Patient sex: F
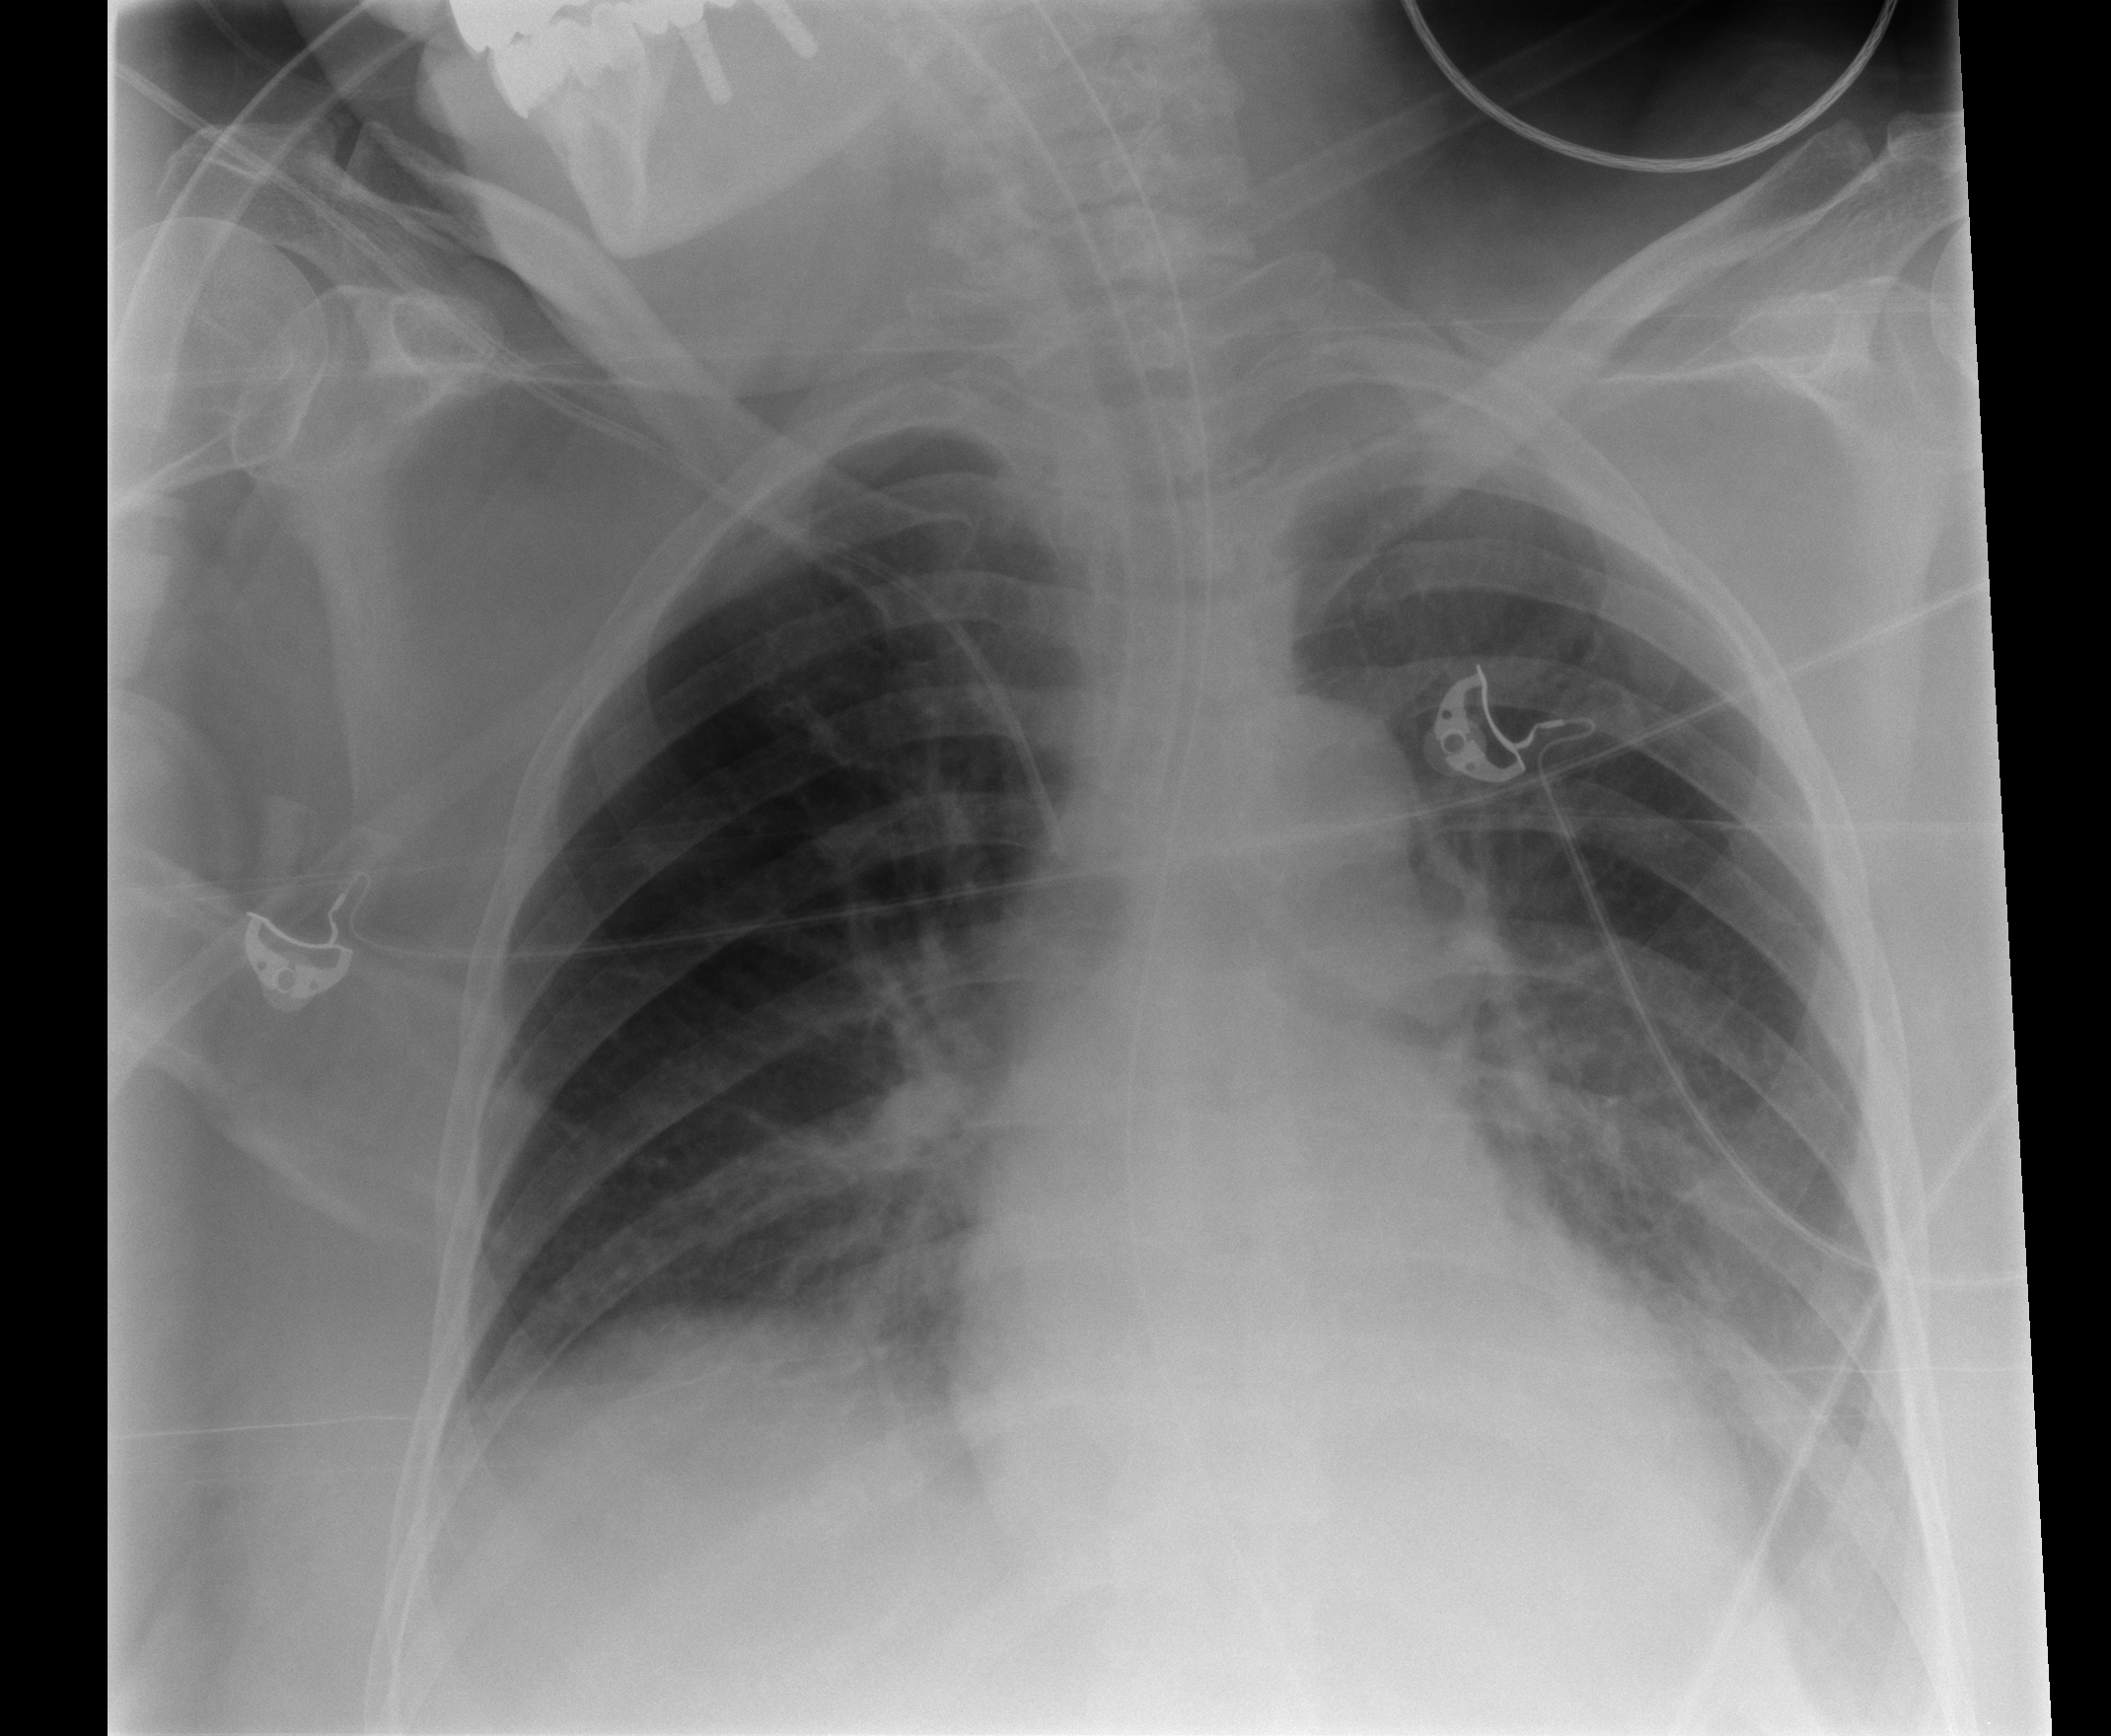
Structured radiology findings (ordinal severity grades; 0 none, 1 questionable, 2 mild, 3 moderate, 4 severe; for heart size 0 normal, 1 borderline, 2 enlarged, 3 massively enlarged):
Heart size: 1
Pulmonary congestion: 0
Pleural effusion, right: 1
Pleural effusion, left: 2
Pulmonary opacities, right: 0
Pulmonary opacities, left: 0
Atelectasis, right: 2
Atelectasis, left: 2